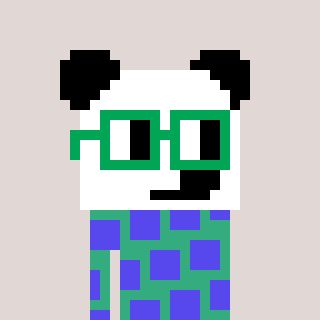
a pixel art character with square green glasses, a panda-shaped head and a teal-colored body on a warm background